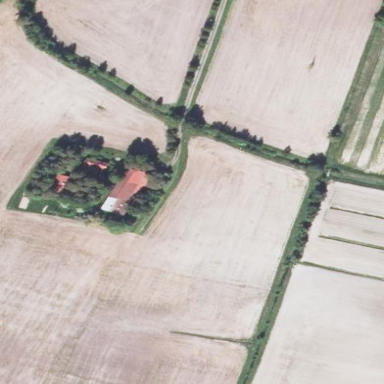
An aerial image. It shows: Farmyard area.